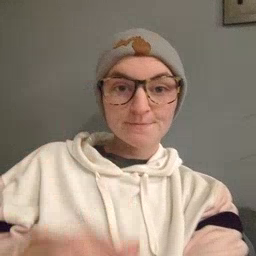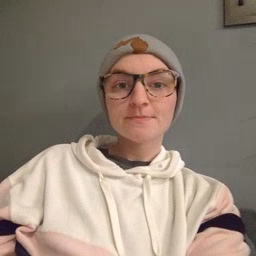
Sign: awake